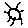
Label: sun